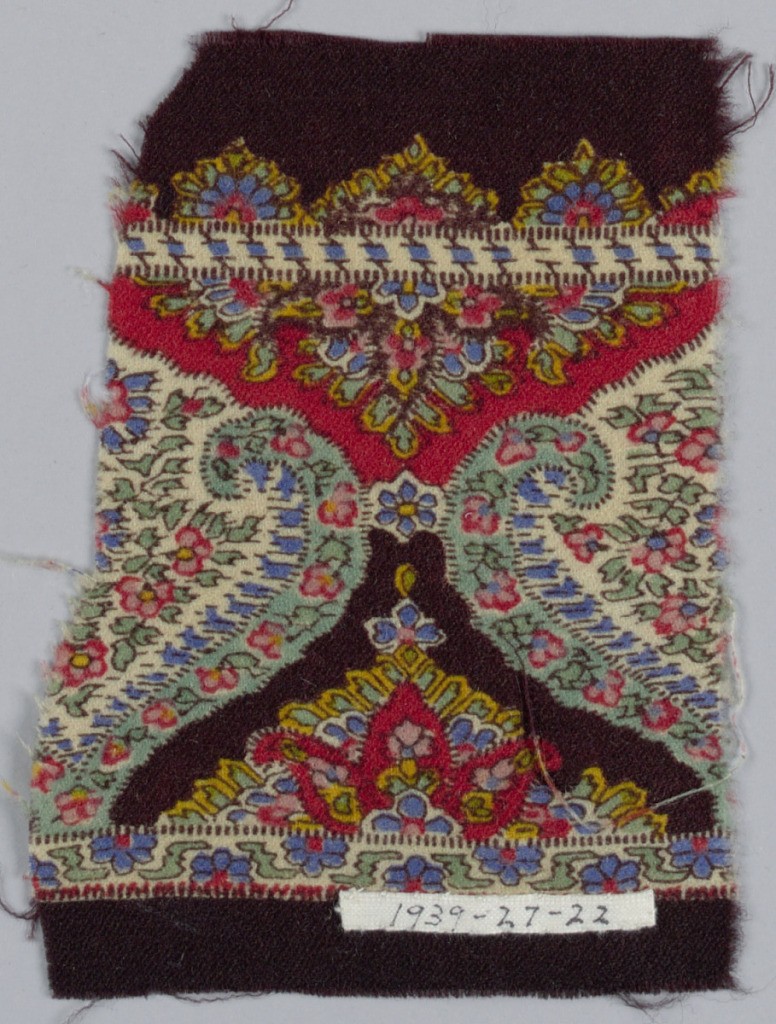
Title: Fragment
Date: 19th century
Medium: wool Technique: printed
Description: Border fragment showing cenventionalized designs in red, green, blue, yellow, on brown ground.